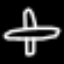
Label: airplane